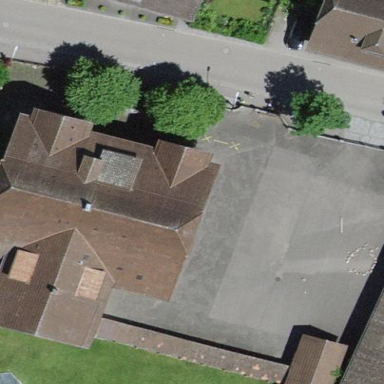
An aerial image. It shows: Kindergarten.